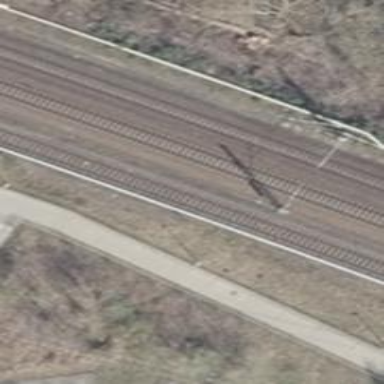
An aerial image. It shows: Solitary milestone along the railway.